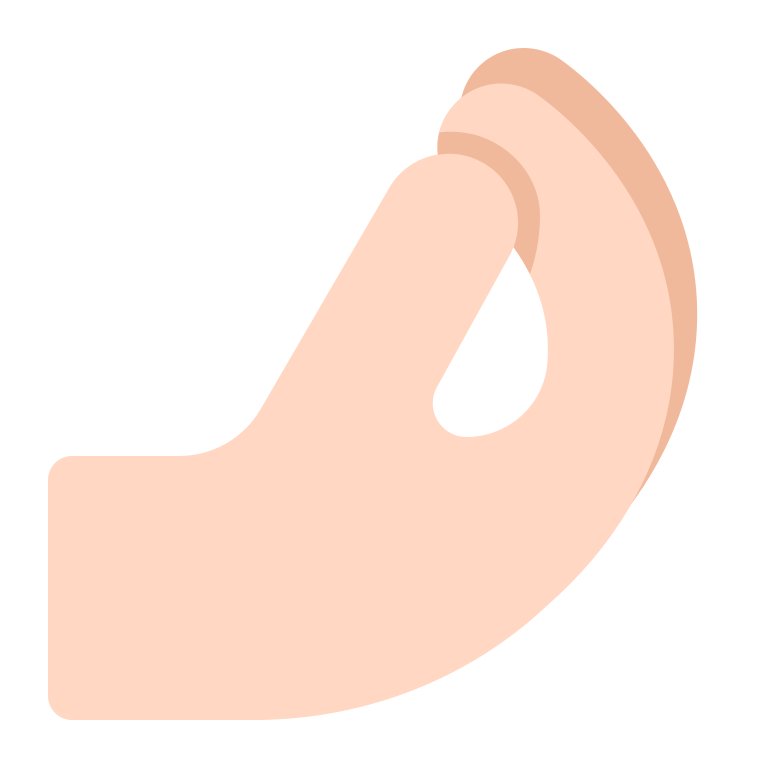
pinched fingers flat light